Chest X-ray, PA view. Patient: 40 years old, sex F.
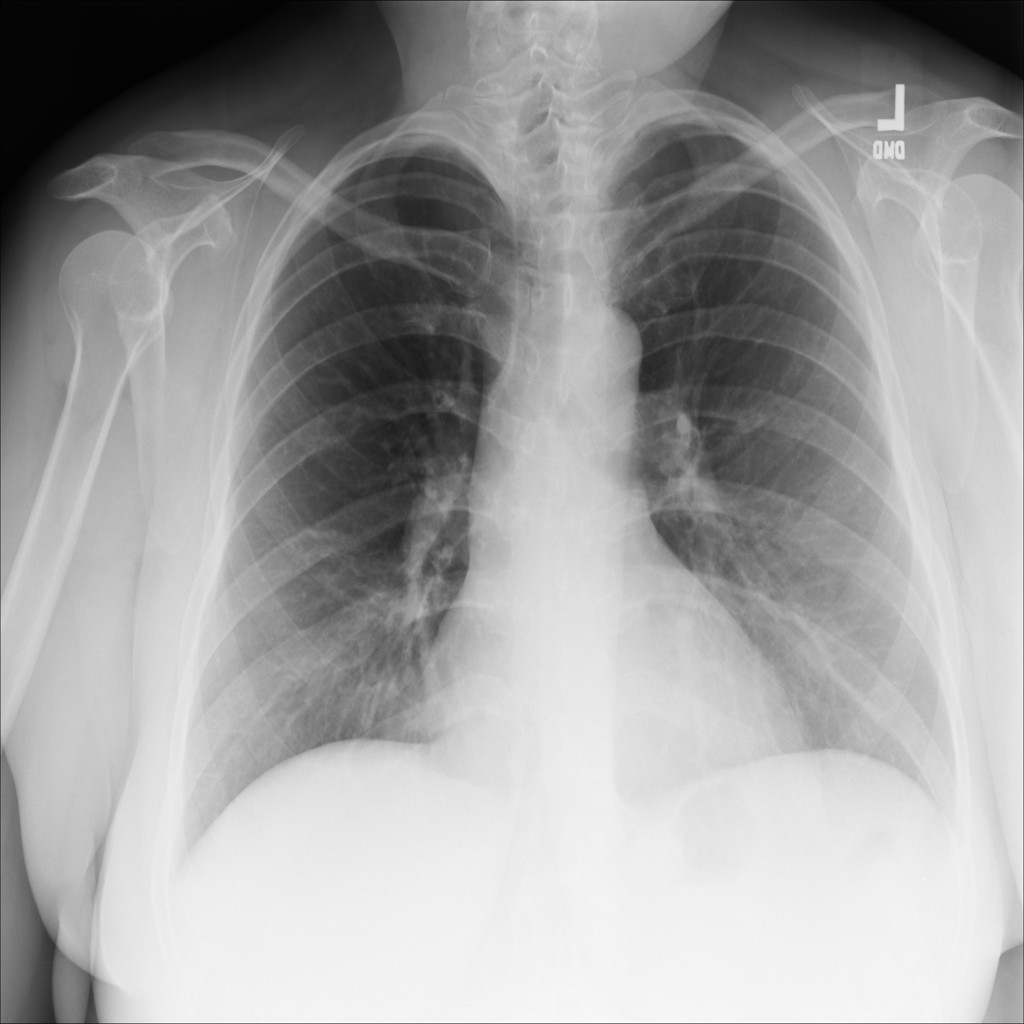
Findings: Infiltration